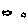
Label: cloud